Field crop: maize
Growth stage: 1
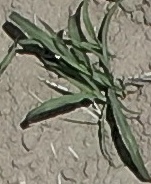
Species: sorghum